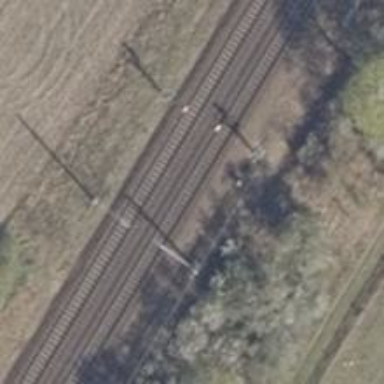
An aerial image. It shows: Light railway signal with light crossing form.